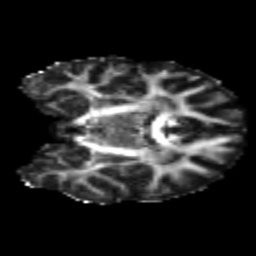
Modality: FA
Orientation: coronal
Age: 21
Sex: female
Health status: healthy
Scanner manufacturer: philips
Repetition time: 7.383 s
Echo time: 0.08599 s